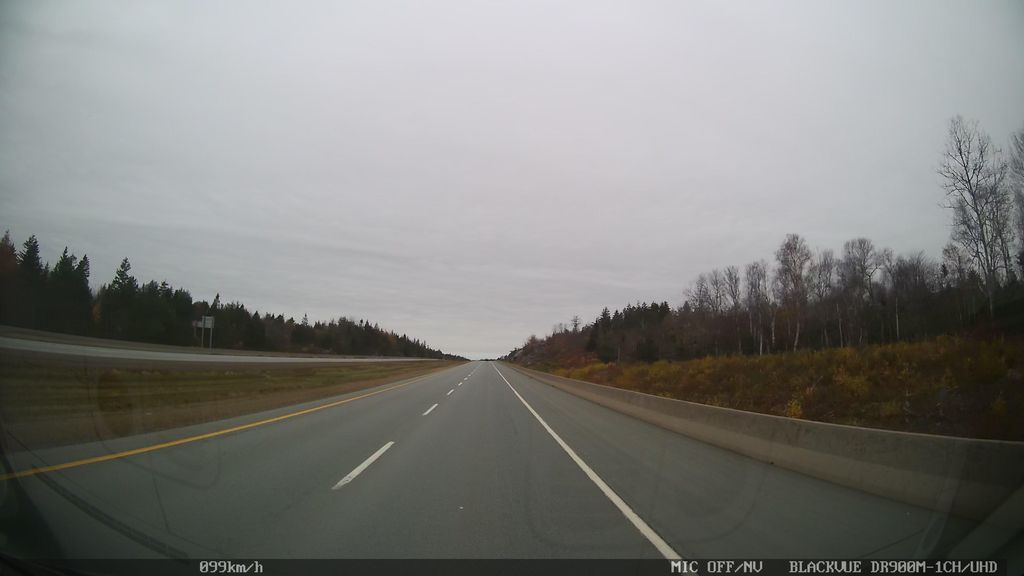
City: halifax